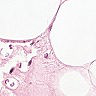
Metastatic tissue present: no